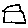
Label: house